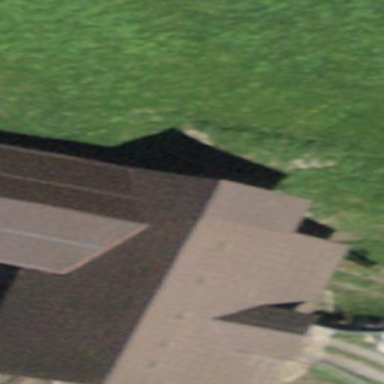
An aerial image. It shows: Rural barn.